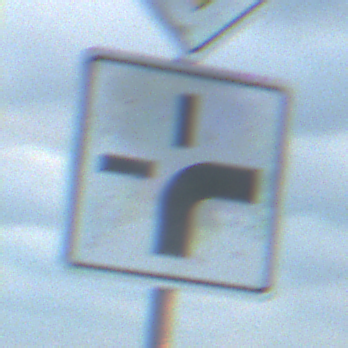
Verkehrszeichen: VerlaufVorfahrtsstrasse3
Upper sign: Vorfahrtsstrasse
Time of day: SunriseSunset
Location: Outdoor (Beach)
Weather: PartlyCloudy
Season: NotSpecified
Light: Natural